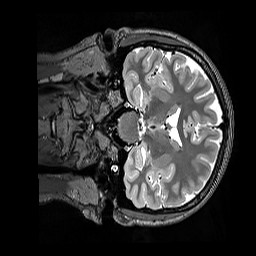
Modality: T2w
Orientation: coronal
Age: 20
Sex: female
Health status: healthy
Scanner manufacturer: siemens
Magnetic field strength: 3 T
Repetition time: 3.2 s
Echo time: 0.568 s